Question: I'm trying to make gradients to the block.
Code:
'''
a {
display: inline-block;
box-sizing: border-box;
width: 330px;
height: 160px
background: -moz-linear-gradient(top, #fdfdfd 0%,#fcfcfc 100%);
background: -webkit-linear-gradient(top, #fdfdfd 0%,#fcfcfc 100%);
background: linear-gradient(to bottom, #fdfdfd 0%,#fcfcfc 100%);
}
'''
It works fine in chrome 27, ff 22, but in safari 6 I have strange lines in the middle.
I know, that safari supports only '-webkit-linear-gradient', but it works strange for me.
Also find -webkit-mask-image, but not sure, that it will help.
<URL>
Any ideas?

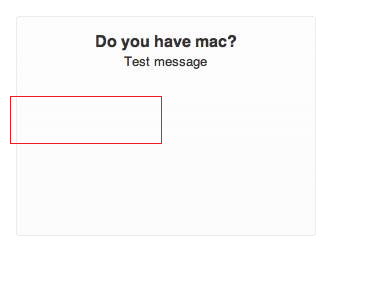
Answer: Safari and older versions of Chrome have problems displaying gradients with very similar colors, I'd suggest to switch to SVG gradients. You gain IE 9 support in the process. The syntax is not very nice, unfortunately:
'''
background-image:url(data:image/svg+xml;base64,PHN2ZyB4bWxucz0iaHR0cDovL3d3dy53My5vcmcvMjAwMC9zdmciIHdpZHRoPSIxMDAlIiBoZWlnaHQ9IjEwMCUiIHZpZXdCb3g9IjAgMCAxIDEiIHByZXNlcnZlQXNwZWN0UmF0aW89Im5vbmUiPgo8bGluZWFyR3JhZGllbnQgaWQ9Imc3NiIgZ3JhZGllbnRVbml0cz0idXNlclNwYWNlT25Vc2UiIHgxPSIwJSIgeTE9IjAlIiB4Mj0iMTAwJSIgeTI9IjEwMCUiPgo8c3RvcCBzdG9wLWNvbG9yPSIjRkRGREZEIiBvZmZzZXQ9IjAiLz48c3RvcCBzdG9wLWNvbG9yPSIjRkNGQ0ZDIiBvZmZzZXQ9IjEiLz4KPC9saW5lYXJHcmFkaWVudD4KPHJlY3QgeD0iMCIgeT0iMCIgd2lkdGg9IjEiIGhlaWdodD0iMSIgZmlsbD0idXJsKCNnNzYpIiAvPgo8L3N2Zz4=);
'''
<URL>
You can use Microsoft's SVG gradient generator if you want to tweak the gradient: <URL>